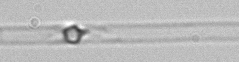
Label: Dactyliosolen_blavyanus